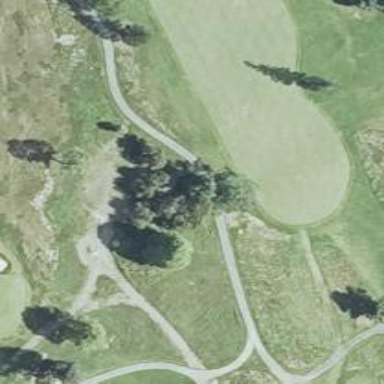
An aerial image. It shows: Rough area on grassy golf course.